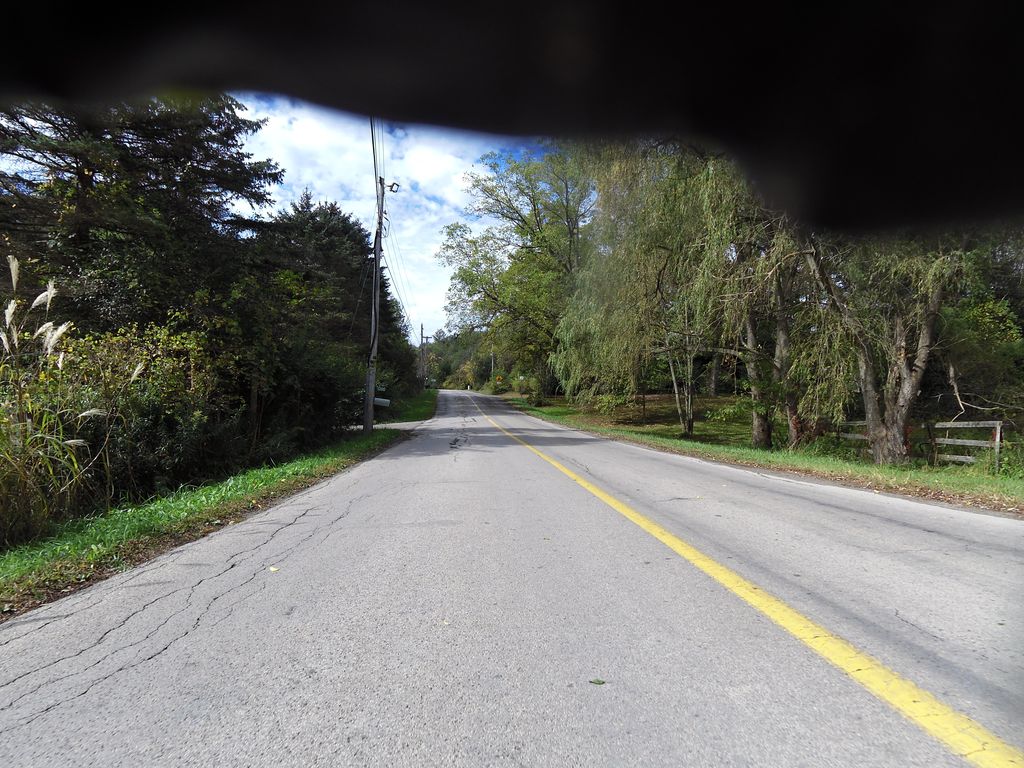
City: hamilton